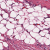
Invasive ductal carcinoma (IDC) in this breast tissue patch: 1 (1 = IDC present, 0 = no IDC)